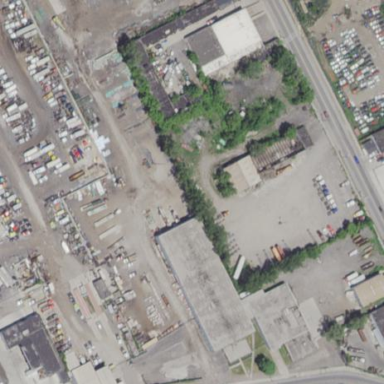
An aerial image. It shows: Industrial area.